Interaction volume radius: 5 \u00c5
Interaction volume height: 40 \u00c5
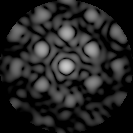
Disorder parameter: 0.3967